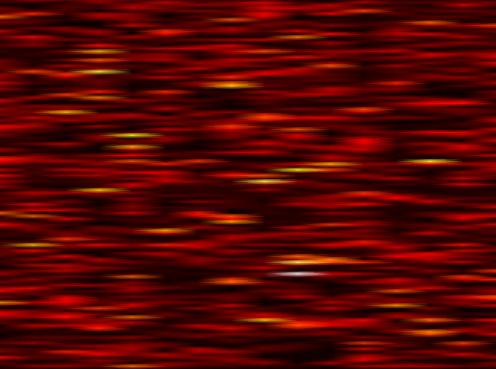
Label: WOLA